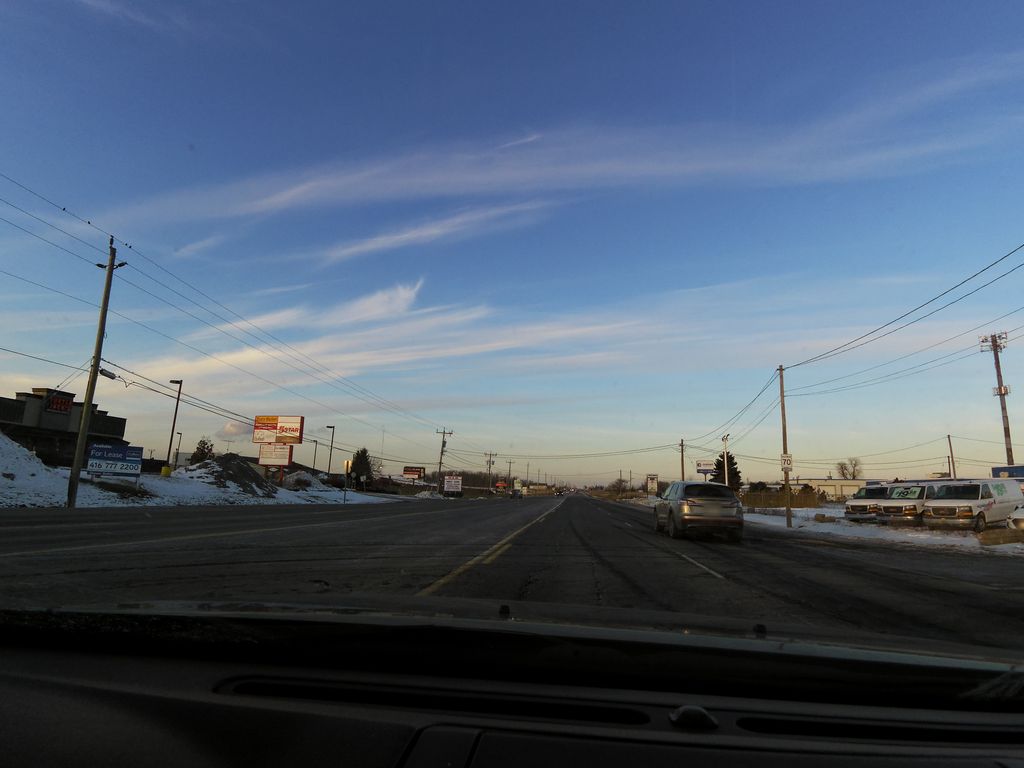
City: hamilton